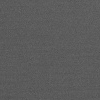
Atmospheric dust classification: dusty